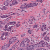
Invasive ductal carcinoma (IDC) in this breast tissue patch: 1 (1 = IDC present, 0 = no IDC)